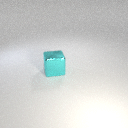
large cyan metal cube